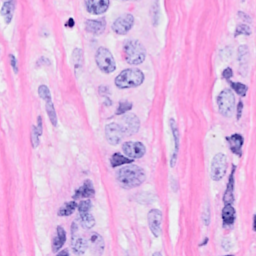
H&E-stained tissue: Breast